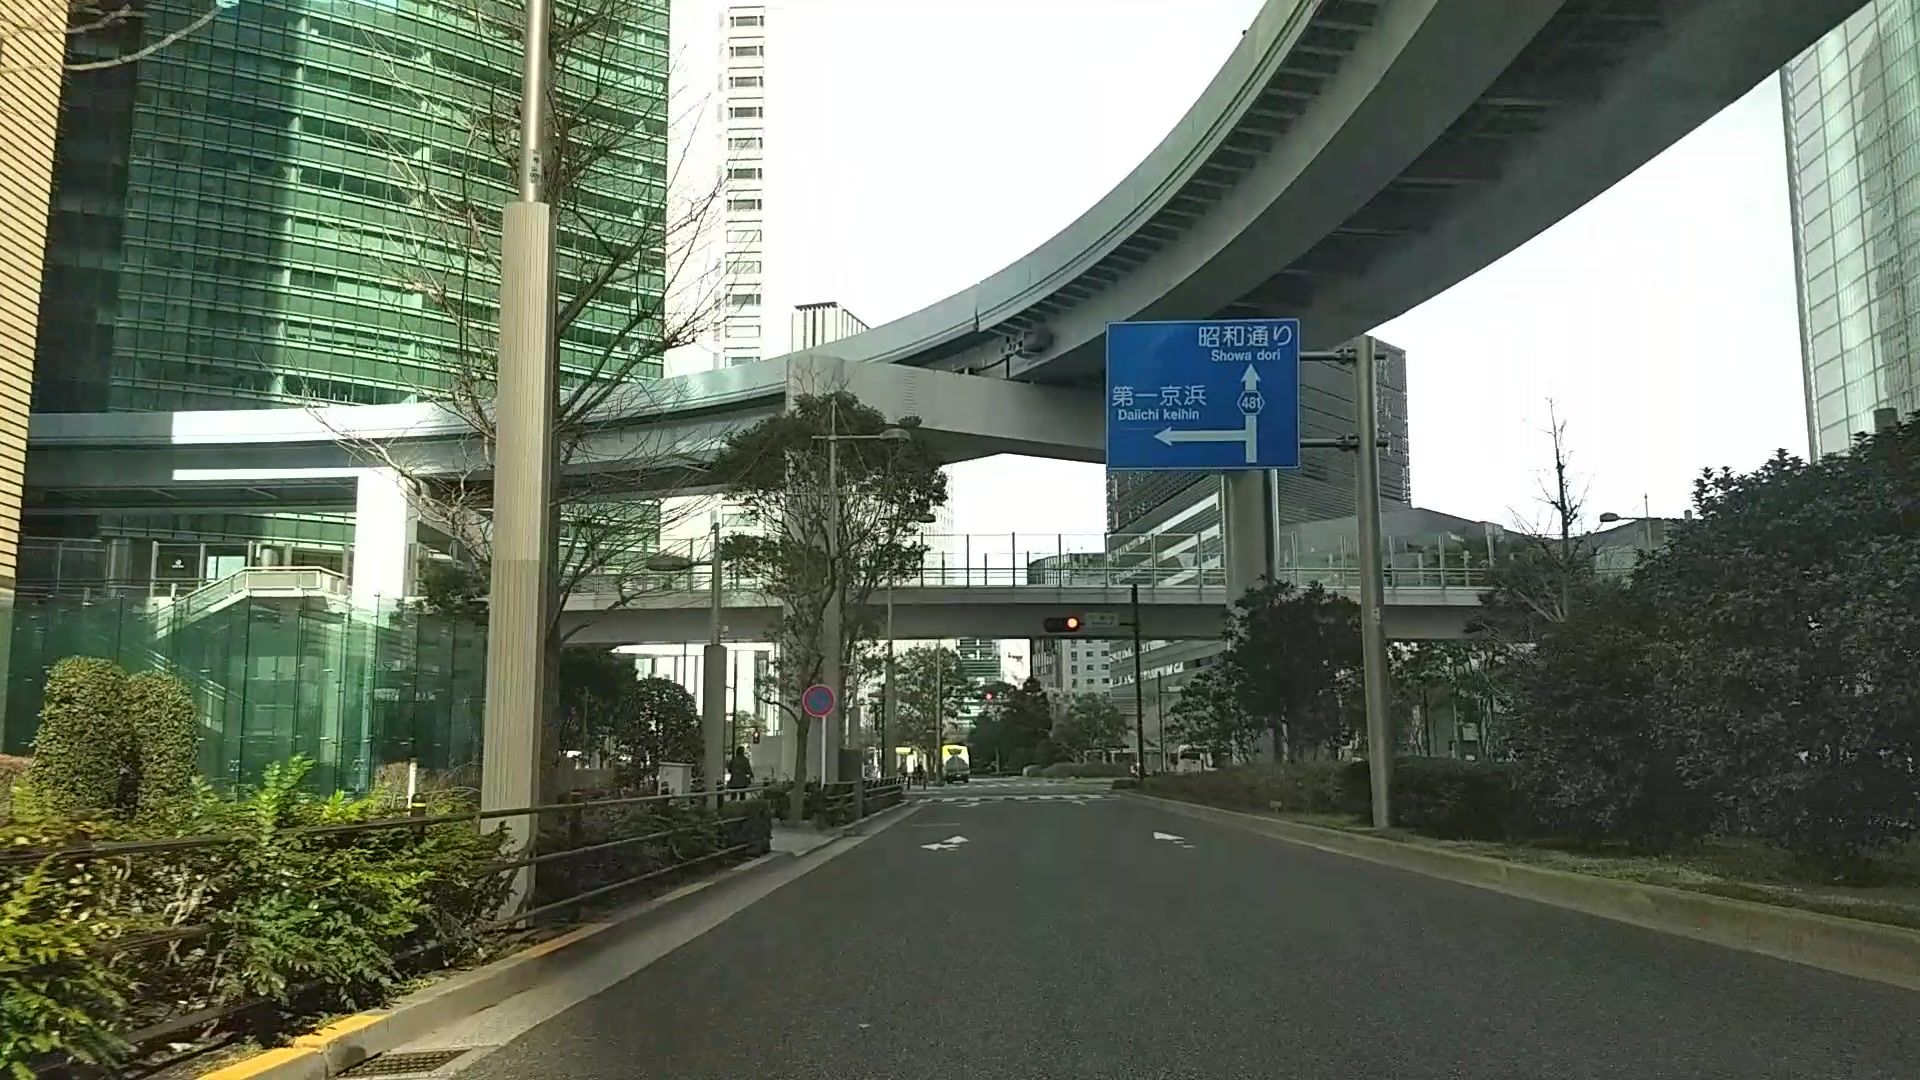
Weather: clear
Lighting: day
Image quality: good
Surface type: driving surface
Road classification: pedestrian
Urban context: urban centre
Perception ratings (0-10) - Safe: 7.31, Lively: 8.72, Beautiful: 2.22, Boring: 5.32, Depressing: 1.66, Wealthy: 6.05